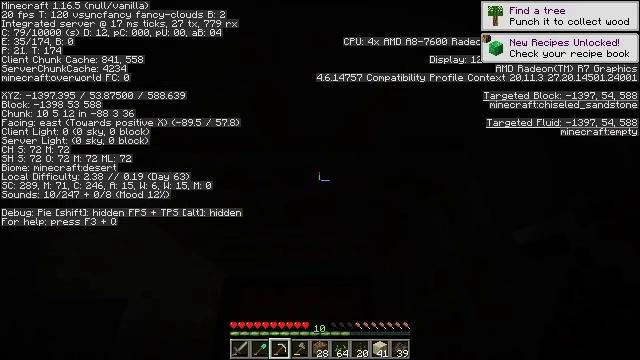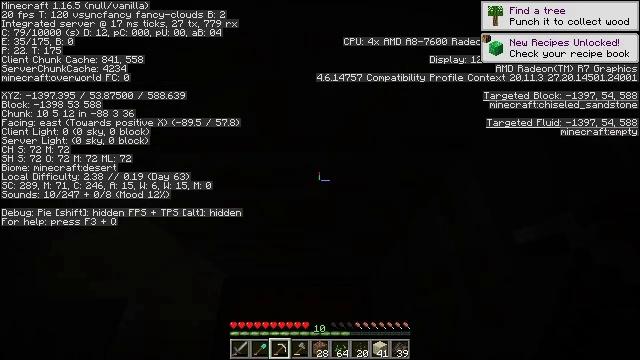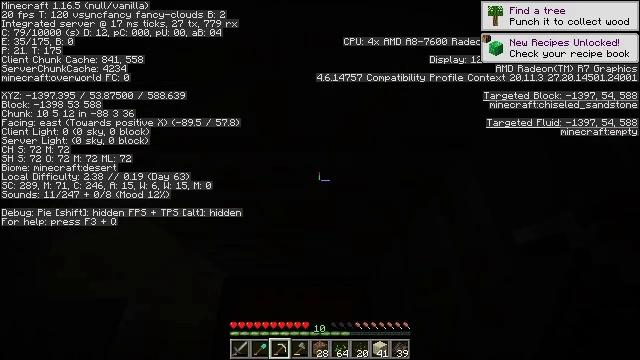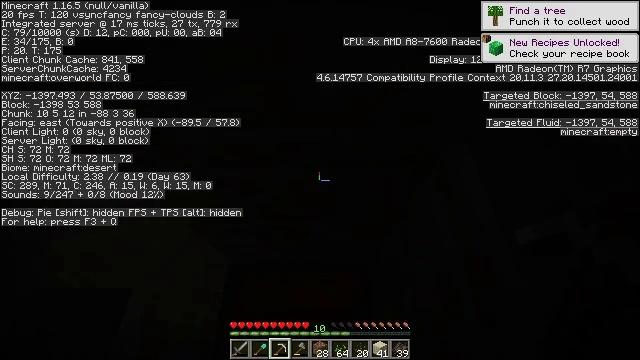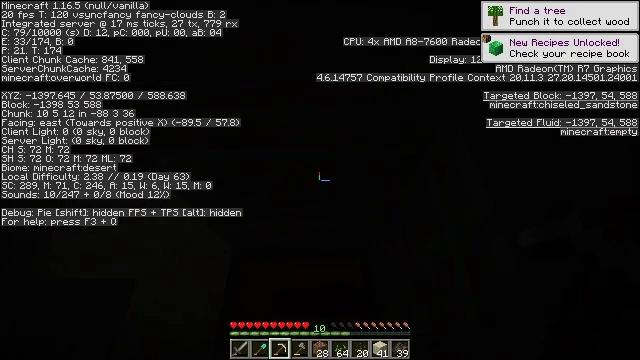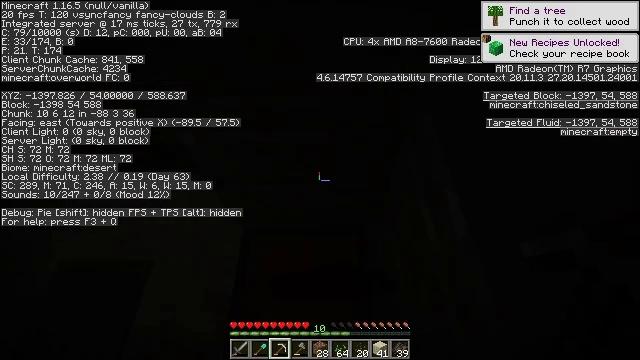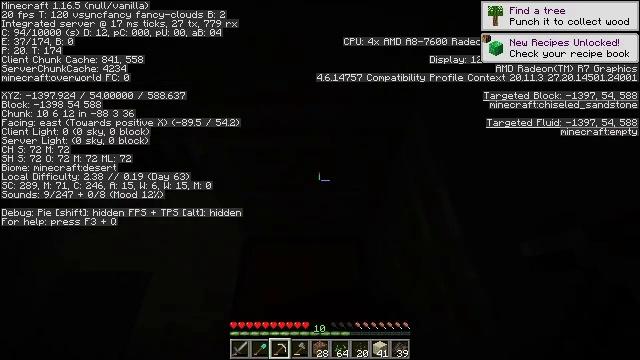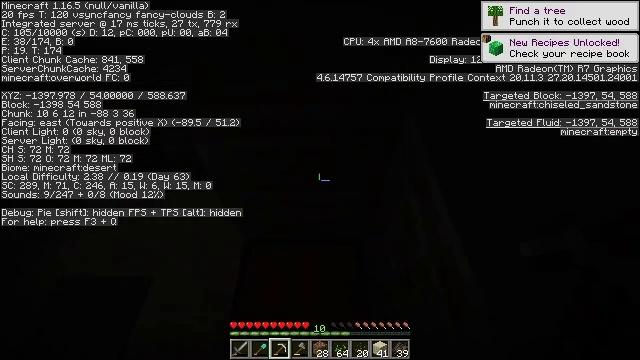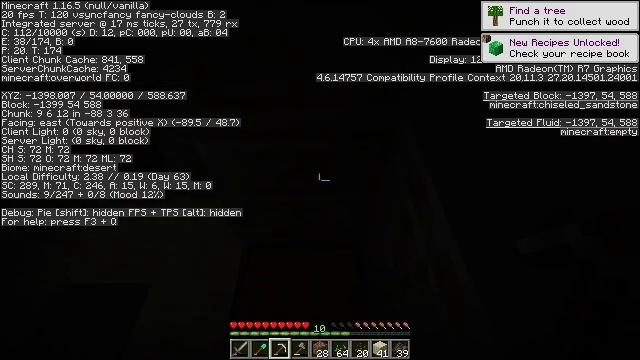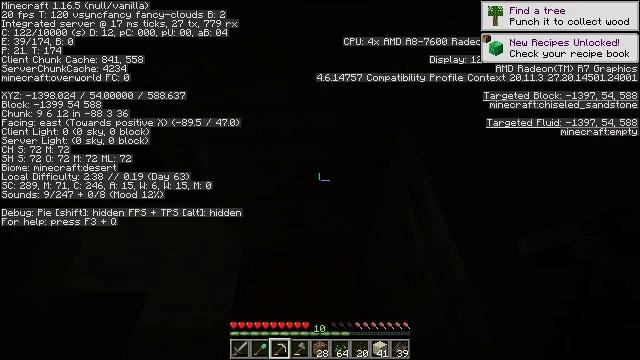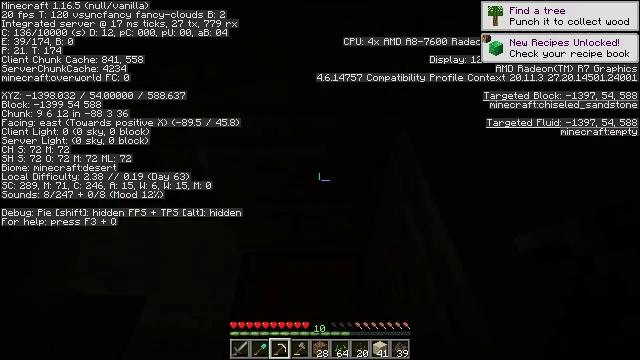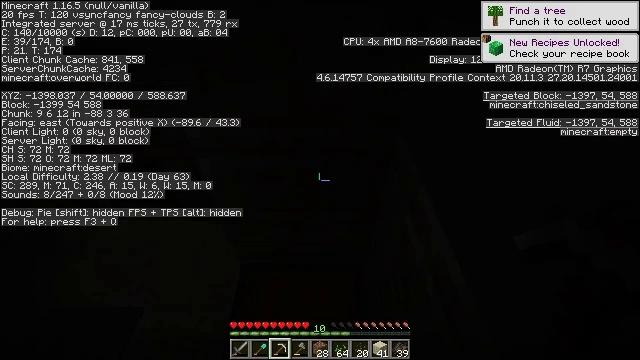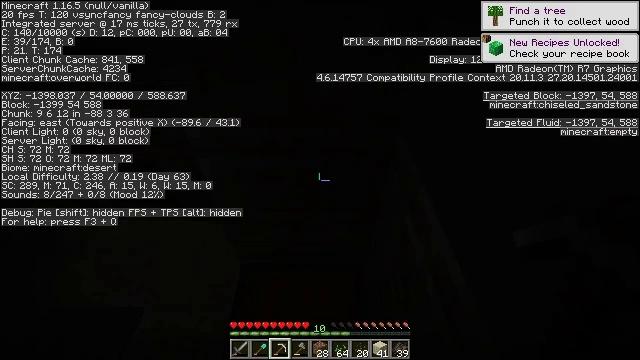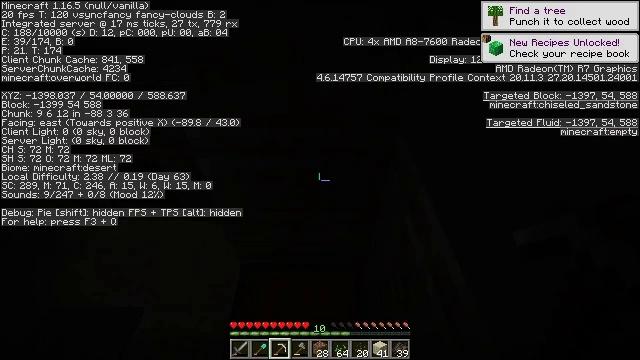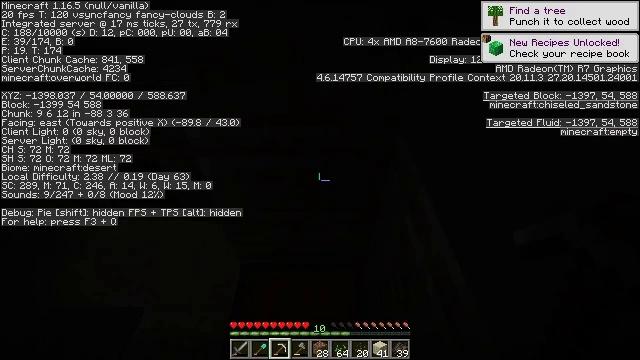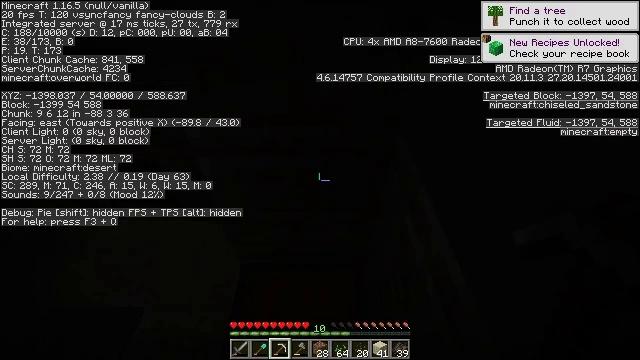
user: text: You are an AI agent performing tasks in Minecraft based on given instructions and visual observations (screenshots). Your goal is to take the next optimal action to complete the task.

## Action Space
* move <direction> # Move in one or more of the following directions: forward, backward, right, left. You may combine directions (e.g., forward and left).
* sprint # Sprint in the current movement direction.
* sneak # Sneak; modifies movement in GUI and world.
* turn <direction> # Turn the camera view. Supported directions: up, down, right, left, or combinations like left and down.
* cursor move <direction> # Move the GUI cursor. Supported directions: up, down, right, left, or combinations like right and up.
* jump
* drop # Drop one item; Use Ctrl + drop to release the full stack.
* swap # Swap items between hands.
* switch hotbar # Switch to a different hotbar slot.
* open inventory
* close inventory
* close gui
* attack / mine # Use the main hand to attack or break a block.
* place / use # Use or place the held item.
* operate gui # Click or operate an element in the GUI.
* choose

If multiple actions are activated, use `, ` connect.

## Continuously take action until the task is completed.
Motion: motion action
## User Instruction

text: Collect chiseled sandstone from an ancient structure.
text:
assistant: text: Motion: no_op
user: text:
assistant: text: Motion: no_op
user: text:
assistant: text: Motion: move back
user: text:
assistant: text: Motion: move back
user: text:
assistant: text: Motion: move back
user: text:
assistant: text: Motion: turn up
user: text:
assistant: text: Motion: turn up
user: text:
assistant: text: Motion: turn up
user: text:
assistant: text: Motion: turn up
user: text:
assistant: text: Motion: turn up
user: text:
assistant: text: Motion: turn up
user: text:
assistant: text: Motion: no_op
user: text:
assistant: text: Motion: no_op
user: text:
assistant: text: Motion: no_op
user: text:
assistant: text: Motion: no_op
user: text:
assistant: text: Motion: no_op
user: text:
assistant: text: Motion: no_op
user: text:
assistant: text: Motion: no_op
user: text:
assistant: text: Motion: no_op
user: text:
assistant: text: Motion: no_op
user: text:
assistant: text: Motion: attack / mine
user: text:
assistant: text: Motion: attack / mine
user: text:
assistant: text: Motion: attack / mine
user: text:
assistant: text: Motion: turn up, attack / mine
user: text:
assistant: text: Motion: turn up, attack / mine
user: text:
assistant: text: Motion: attack / mine
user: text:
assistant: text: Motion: attack / mine
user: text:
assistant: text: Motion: attack / mine
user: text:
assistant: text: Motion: attack / mine
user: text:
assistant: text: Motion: attack / mine